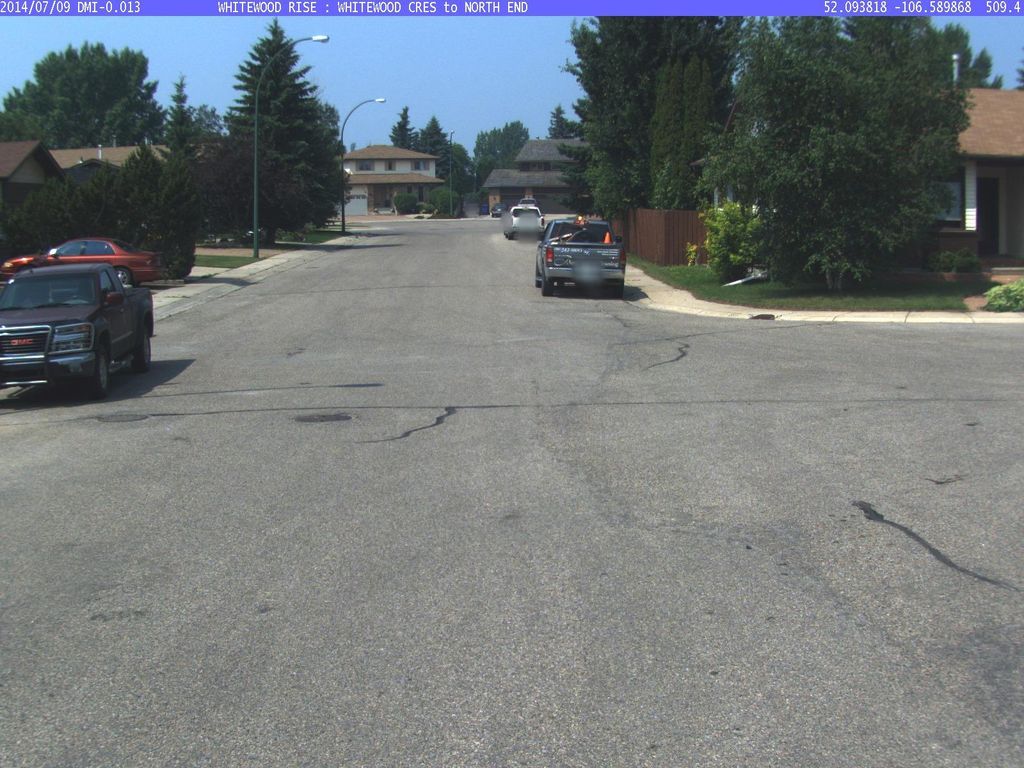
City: saskatoon